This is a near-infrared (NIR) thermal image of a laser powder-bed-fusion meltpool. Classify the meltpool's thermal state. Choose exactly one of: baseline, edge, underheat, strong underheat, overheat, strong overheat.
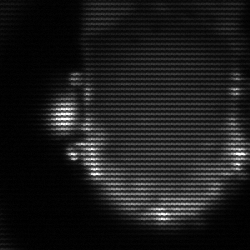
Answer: baseline